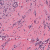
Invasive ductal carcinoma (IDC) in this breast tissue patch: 1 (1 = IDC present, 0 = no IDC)